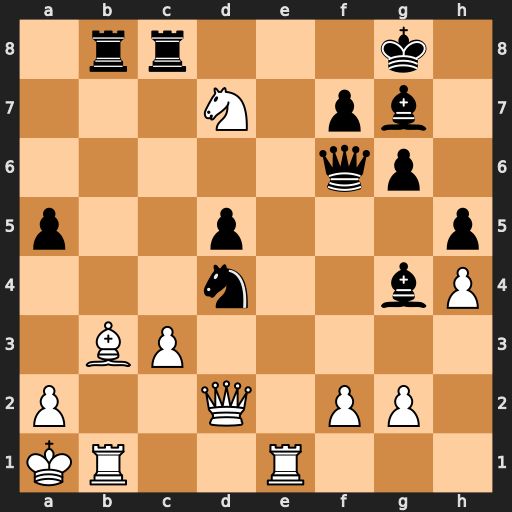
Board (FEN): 1rr3k1/3N1pb1/5qp1/p2p3p/3n2bP/1BP5/P2Q1PP1/KR2R3
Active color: w
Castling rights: -
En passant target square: -
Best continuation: Nxf6+ Bxf6 cxd4